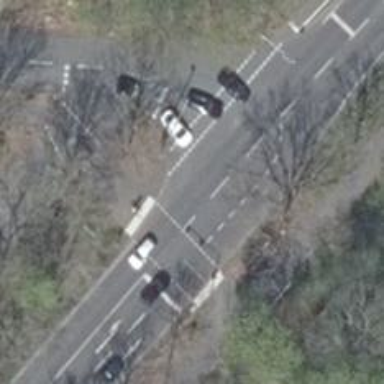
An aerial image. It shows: Asphalt footway with crossing equipped with traffic signals.